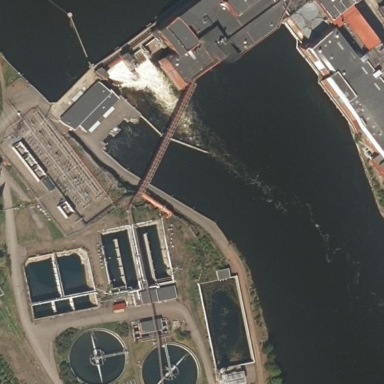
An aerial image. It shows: Dam on waterway with power plant.